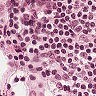
Metastatic tissue present: no